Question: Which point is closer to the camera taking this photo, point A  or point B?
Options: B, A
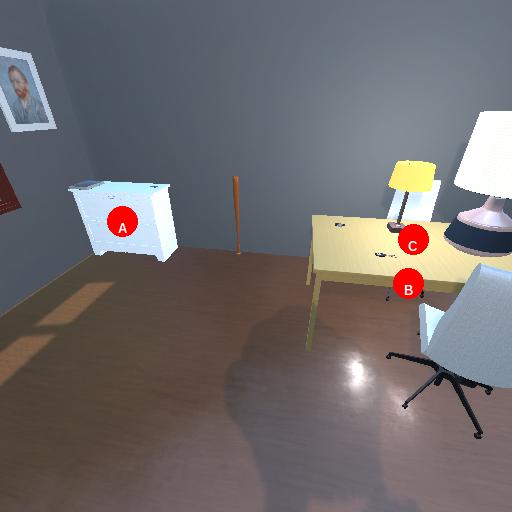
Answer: B